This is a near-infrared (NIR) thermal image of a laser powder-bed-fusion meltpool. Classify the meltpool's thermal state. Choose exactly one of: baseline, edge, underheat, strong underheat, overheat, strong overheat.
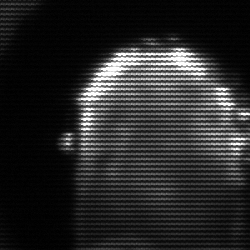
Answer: baseline